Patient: sex M, age 58
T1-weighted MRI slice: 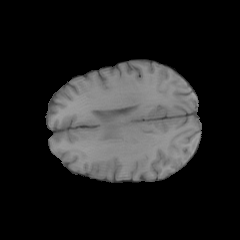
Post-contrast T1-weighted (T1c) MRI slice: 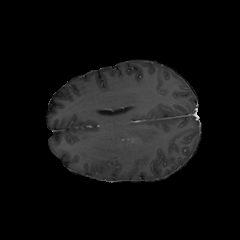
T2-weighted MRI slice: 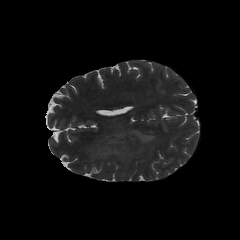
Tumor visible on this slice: yes
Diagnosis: Glioblastoma, IDH-wildtype
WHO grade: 4